Question: I have a sprite added to a layer. I am having a lot of problems when I transform the layer. As far as I know a layer has its center (anchorPoint) on the bottom left corner and a layer has it in the middle (right?) - I am not totally sure about that.
On the figures below, I represent a CClayer in pink and a CCSprite in purple. See where I think the centers are.
When I add a sprite to a layer, I think Cocos will do like in A, but I want it like in B. How do I do that? Another possibility is C, that I think is better, but that would involve moving the anchorPoint of the layer to the middle and put the sprite there... I don't a have a clue on how to do that.

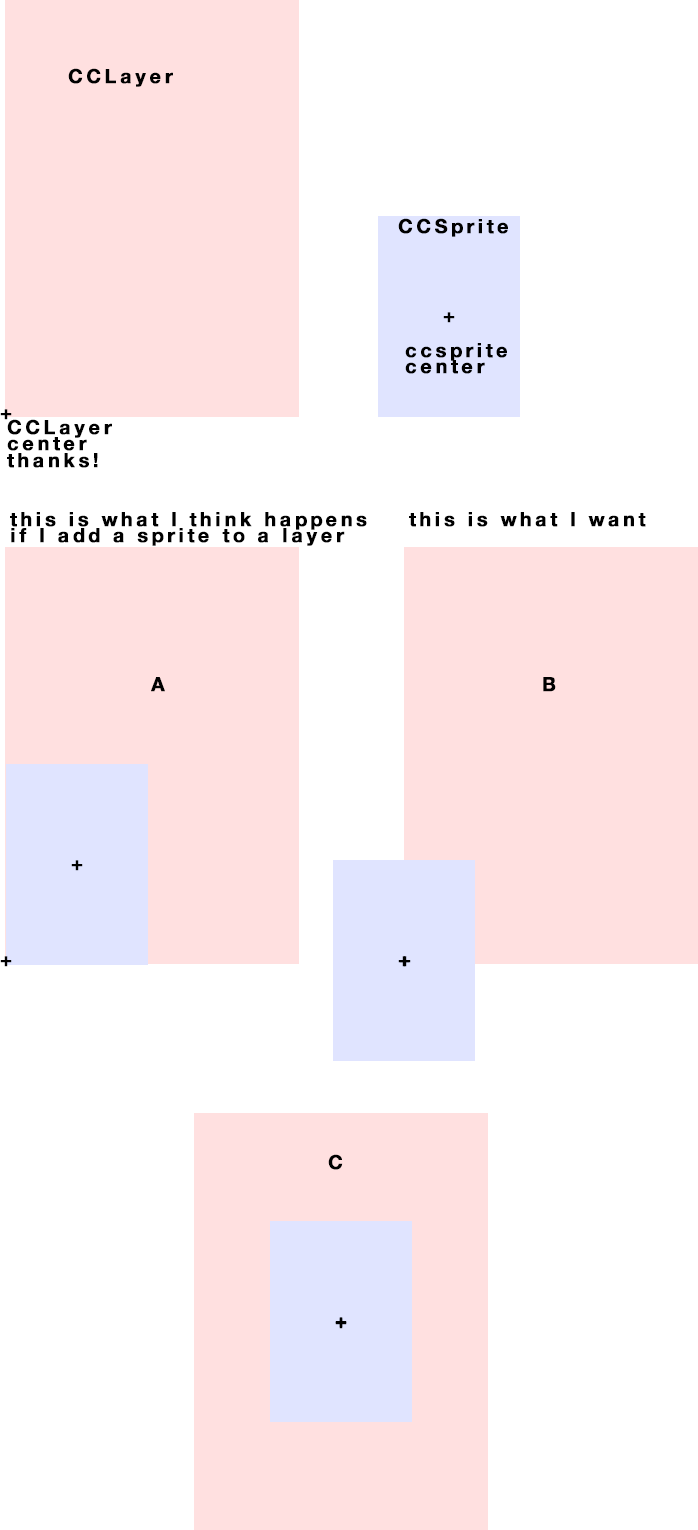
Answer: Change anchor point of CCSprite.
'''
CCSprite *sprite = [CCSprite spriteWithFile:@"sprite.png"];
//For case A
sprite.anchorPoint = ccp(0.0f,0.0f);
sprite.position = ccp(0.0f,0.0f);
//For case B
sprite.anchorPoint = ccp(0.5f,0.5f);
sprite.position = ccp(0.0f,0.0f);
//For case c
sprite.position = ccp(ScreenWidth/2.0f, ScreenHeight/2.0f);
sprite.anchorPoint = ccp(0.5f,0.5f);
'''